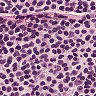
Metastatic tissue present: no